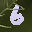
Label: 6